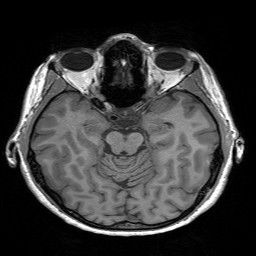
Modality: T1w
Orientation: coronal
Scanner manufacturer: siemens
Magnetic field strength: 3 T